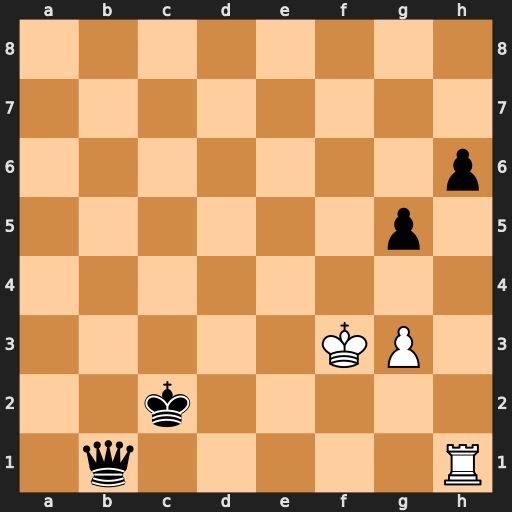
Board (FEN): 8/8/7p/6p1/8/5KP1/2k5/1q5R
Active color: w
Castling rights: -
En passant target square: -
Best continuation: Rxb1 Kxb1 Kg4 Kc2 Kh5